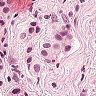
Metastatic tissue present: yes